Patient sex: M
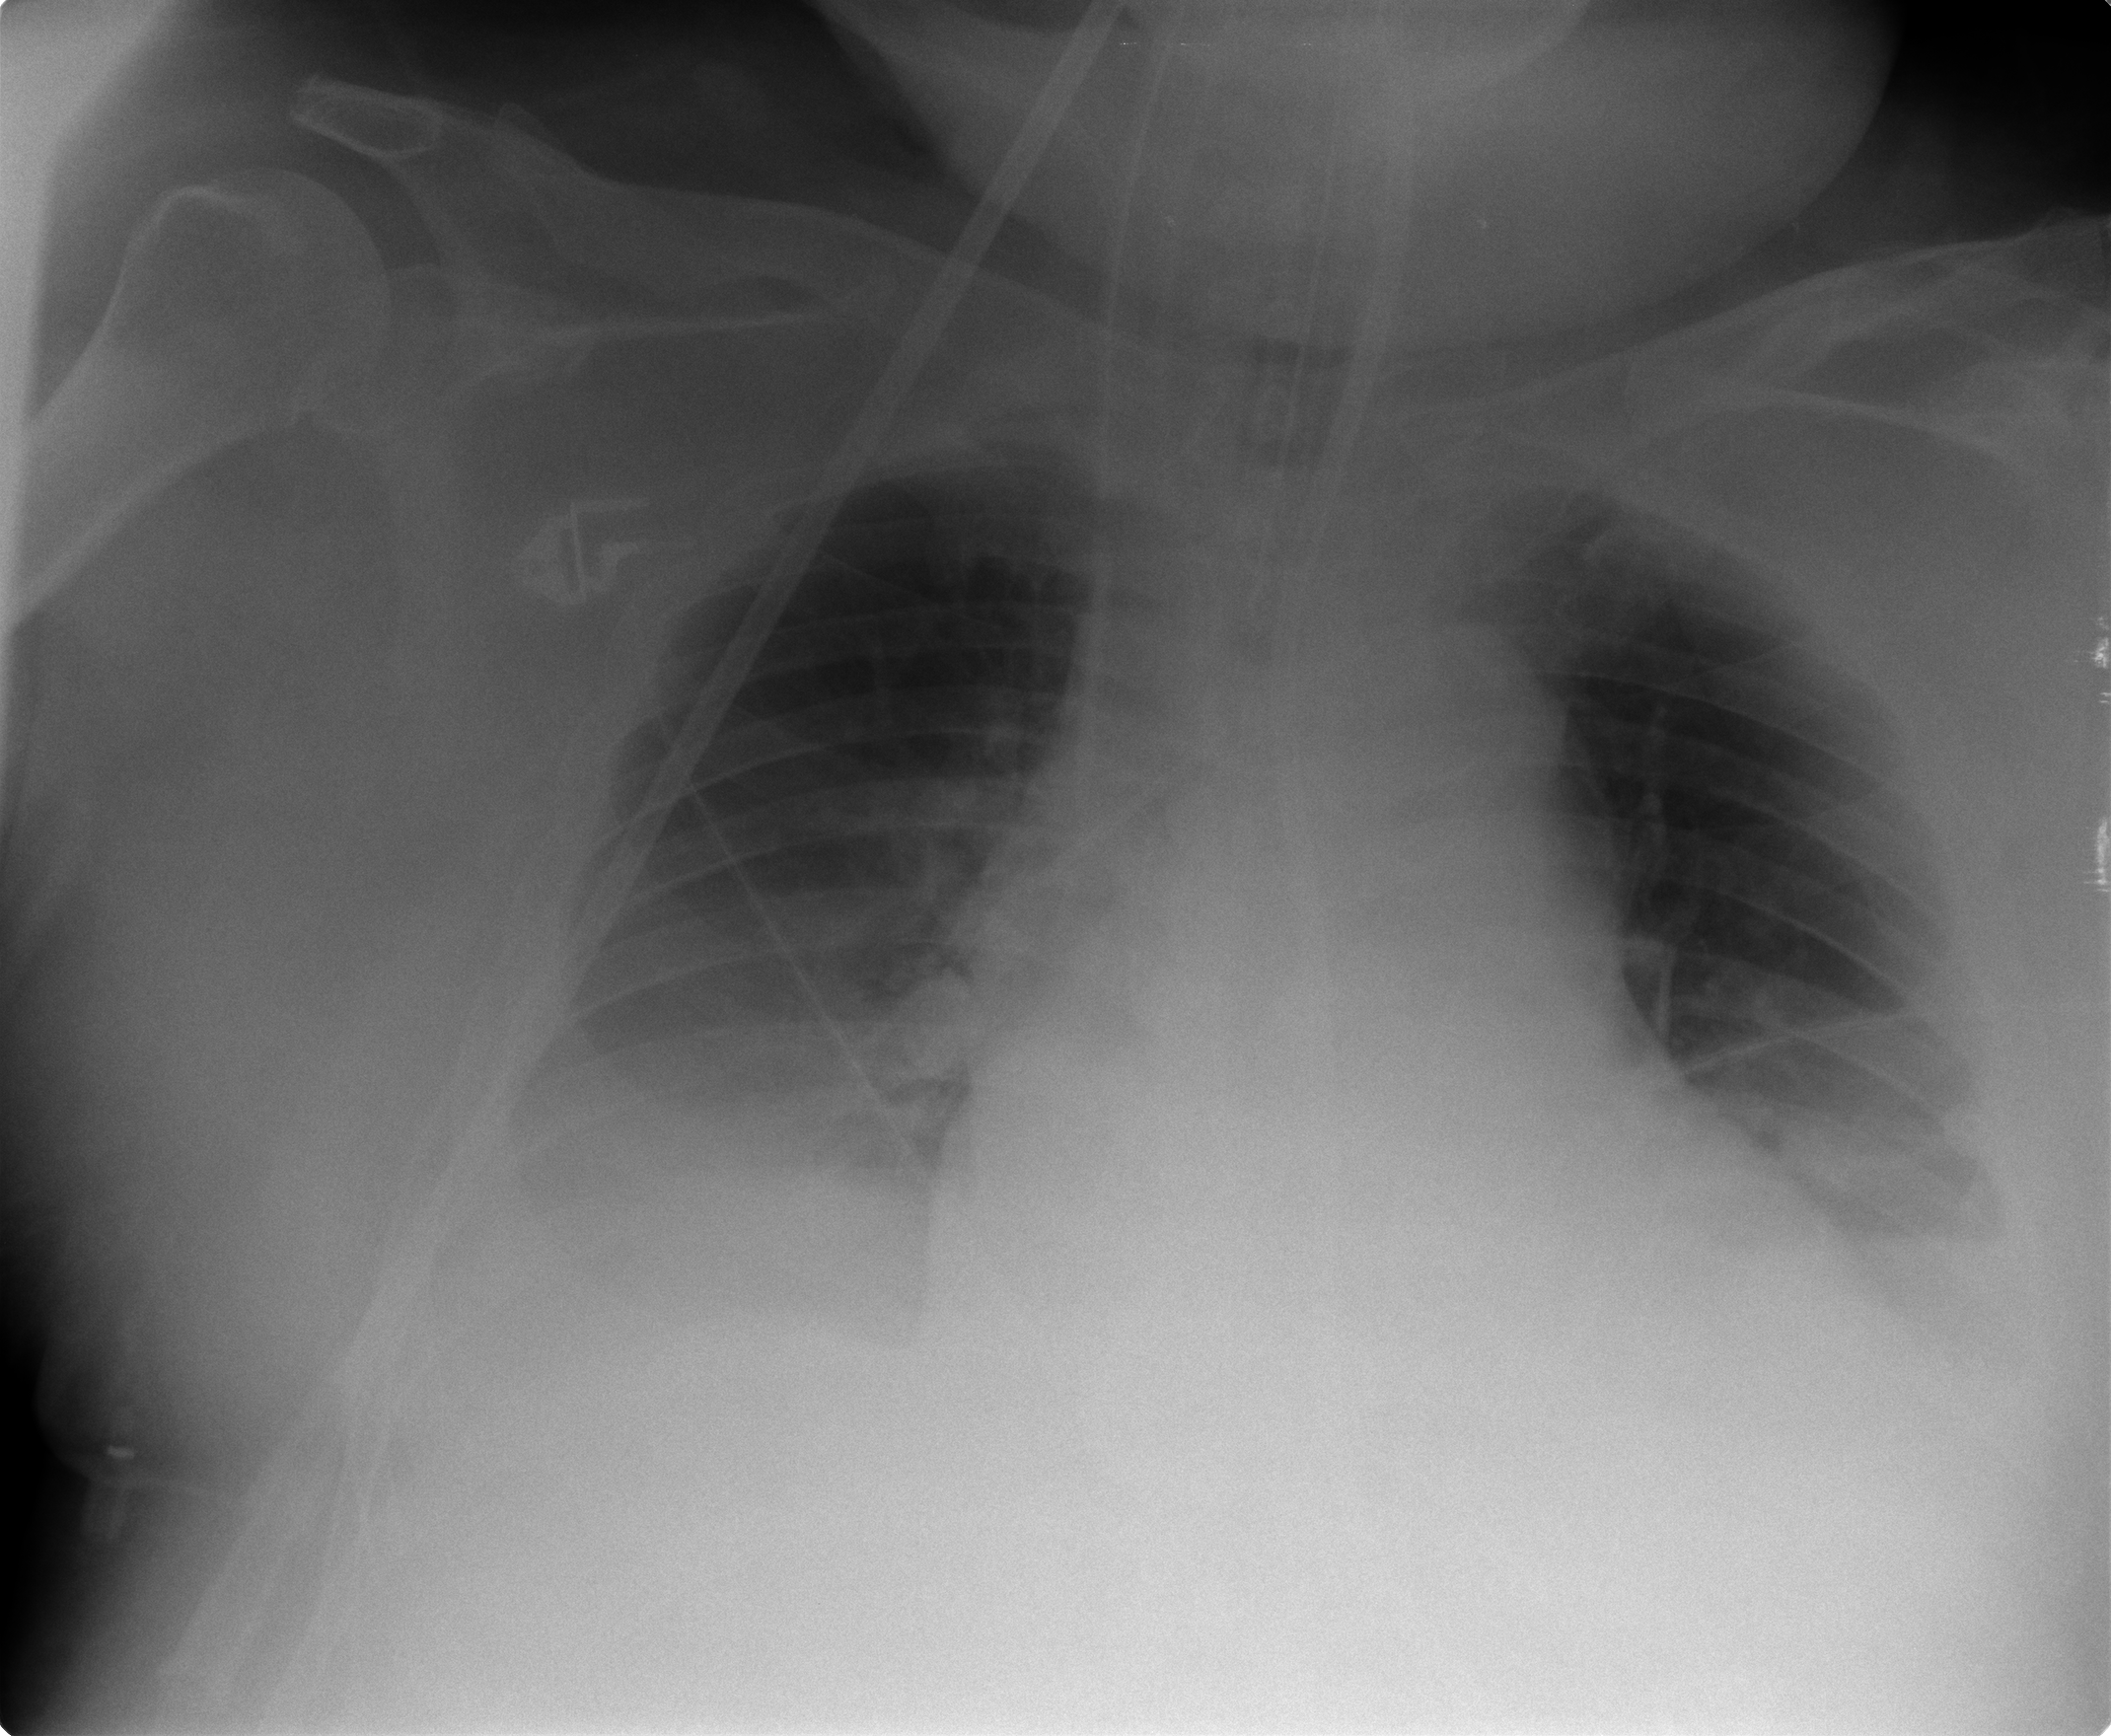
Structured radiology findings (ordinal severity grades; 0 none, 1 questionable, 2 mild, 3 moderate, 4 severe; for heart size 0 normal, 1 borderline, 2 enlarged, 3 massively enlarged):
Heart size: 2
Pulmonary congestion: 2
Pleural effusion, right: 2
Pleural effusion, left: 2
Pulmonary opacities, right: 0
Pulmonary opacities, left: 0
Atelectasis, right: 0
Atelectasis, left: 2